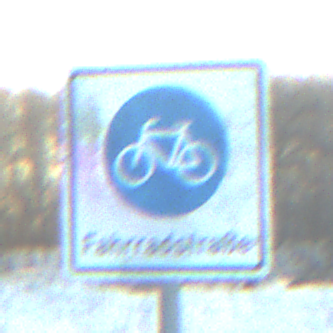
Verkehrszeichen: BeginnFahrradstrasse
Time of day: SunriseSunset
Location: Outdoor (Nature)
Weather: Clear
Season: Winter
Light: Natural